Question: In my app I am showing core data objects, in this case it is a Tasks Manager.
I have included a swip gesture to the rows, when the user swipes from left to right, an UIView is shown at the right side of the screen, like in the following picture:

This is the code for the handleGestureLeftRight method:
'''
-(void)handleGestureLeftRight:(UIGestureRecognizer *)gec
{
{
CGPoint p = [gec locationInView:self.tableView];
NSIndexPath *indexPath = [self.tableView indexPathForRowAtPoint:p];
if (gec.state == UIGestureRecognizerStateEnded) {
NSLog(@"GESTURE LEFT-->RIGHT DONE");
//BUTTONS AND LABELS DEFINITIONS ARE NOT SHOWN TO AVOID LONG CODE HERE
}
}
}
'''
I would need your help on how to implement core data actions when the user taps on the buttons on the right side. As example, if the user taps on the Done button, the selected row object, should change the value of an attribute called isDone. The same should happen tapping to the other buttons, but a different attribute value should be changed.
Thank you.
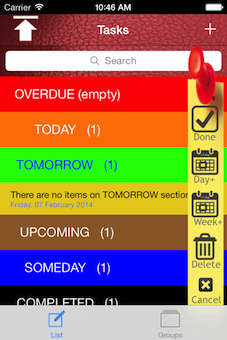
Answer: When you add the buttons to your table view in 'handleGestureLeftRight:', save
the selected index path in a property:
'''
CGPoint p = [gec locationInView:self.tableView];
NSIndexPath *indexPath = [self.tableView indexPathForRowAtPoint:p];
self.currentIndexPath = indexPath;
'''
Then, in the button action methods, you can access the corresponding Core Data object
with
'''
YourEntity *object = [self.fetchedResultsController objectAtIndexPath:self.currentIndexPath];
'''
and update its properties. When removing the the buttons, set
'''
self.currentIndexPath = nil;
'''